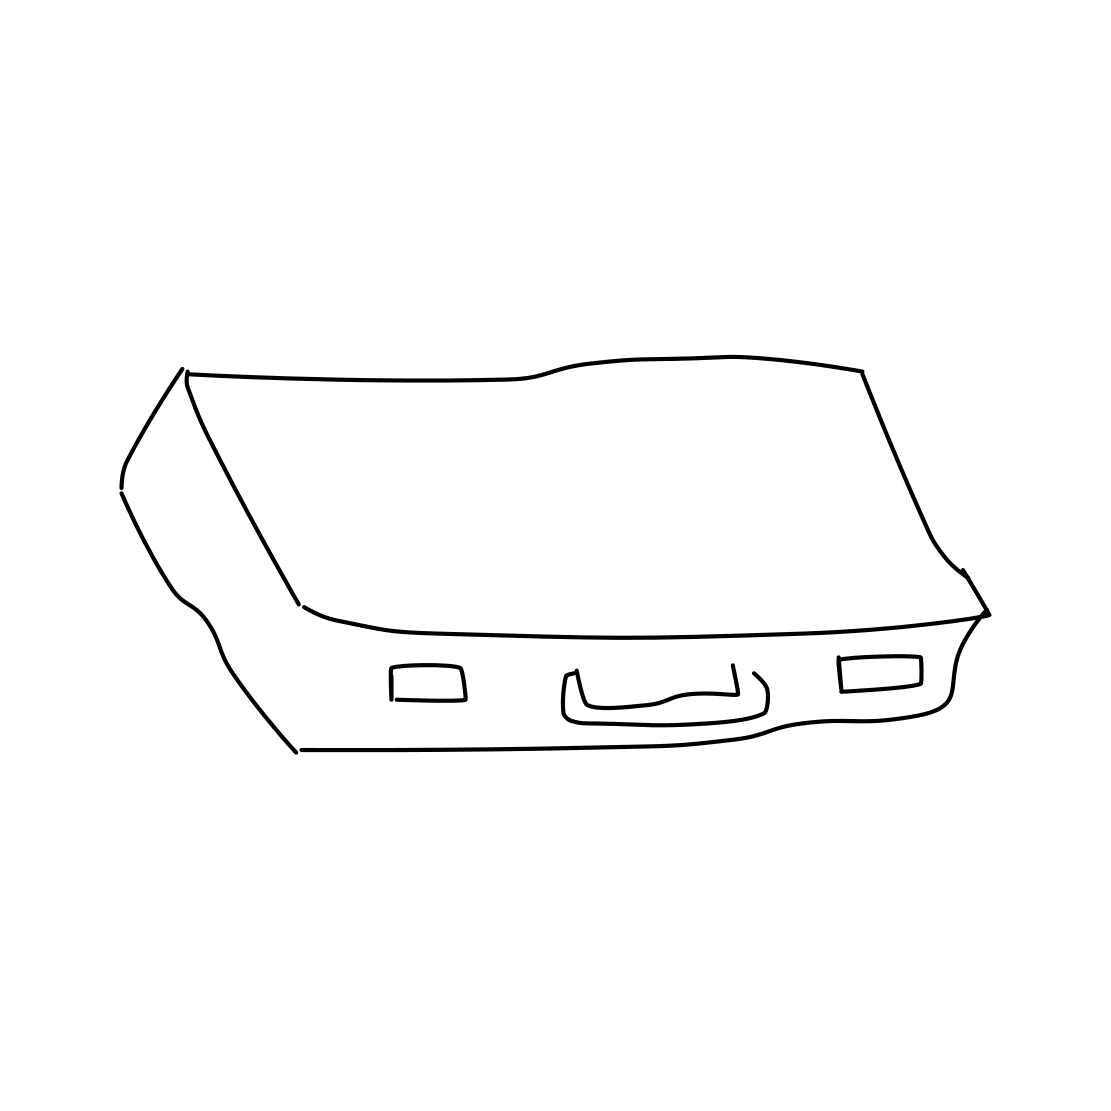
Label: suitcase